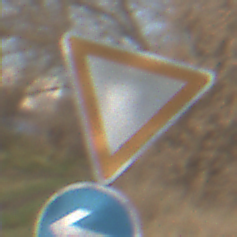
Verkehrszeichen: VorfahrtGewaehren
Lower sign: VorgeschriebeneFahrtrichtungHierLinks
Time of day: MorningAfternoon
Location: Outdoor (Nature)
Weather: PartlyCloudy
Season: NotSpecified
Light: Natural